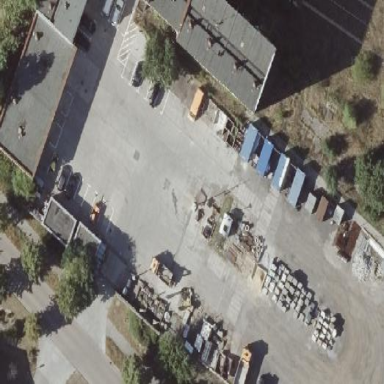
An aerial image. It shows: Industrial area.